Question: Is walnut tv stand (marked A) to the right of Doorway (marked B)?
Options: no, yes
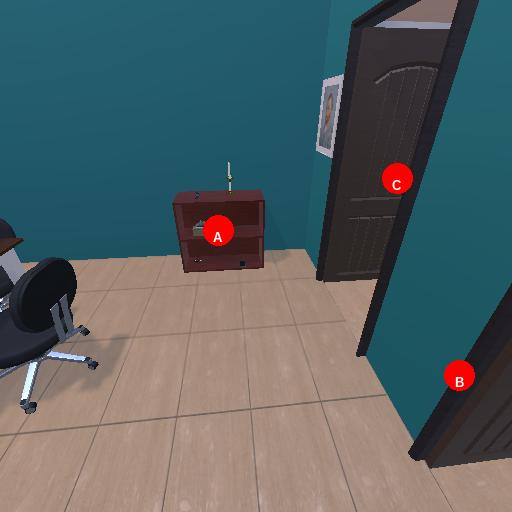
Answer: no